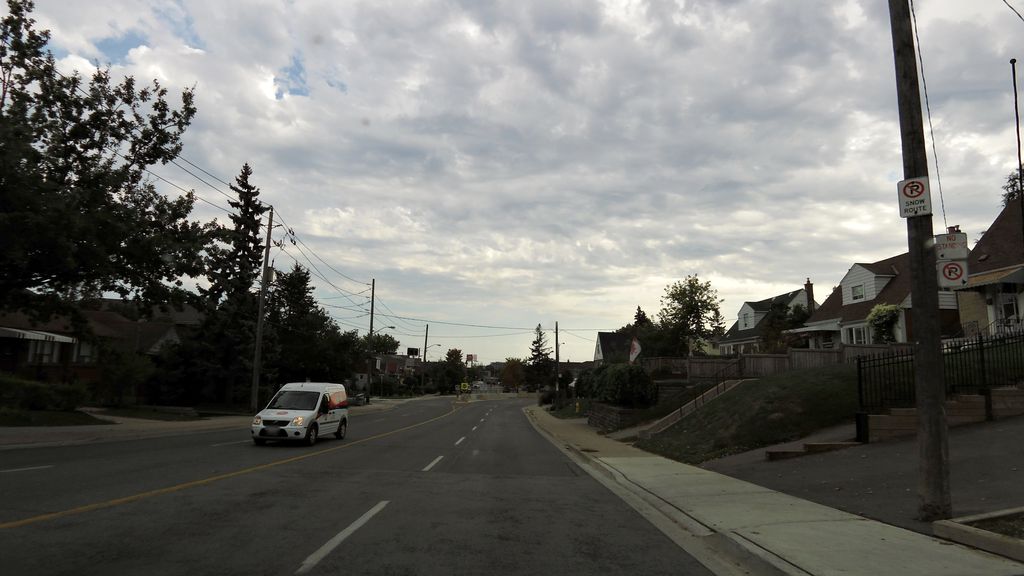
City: toronto